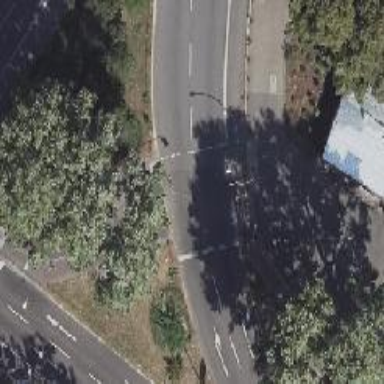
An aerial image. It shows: Crossing with traffic signals.